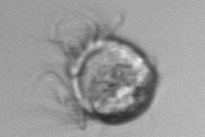
Label: Leegaardiella_ovalis